Field crop: maize
Growth stage: 2
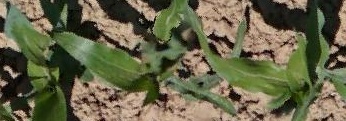
Species: maize